Aerial crown-view tile of a tropical tree (Barro Colorado Island, Panama), acquired 20250217:
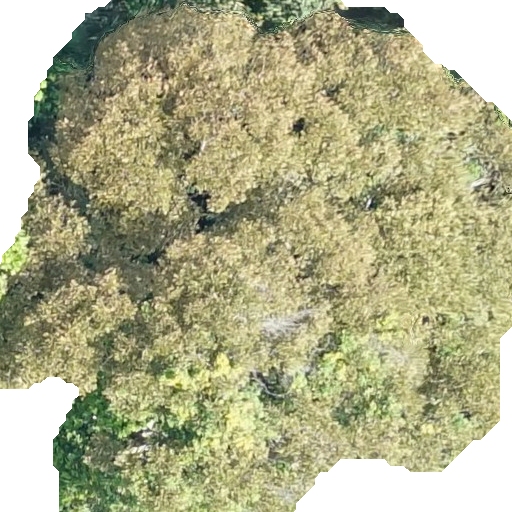
Species: Dipteryx oleifera
GBIF accepted scientific name: Dipteryx oleifera
Crown area: 350.191 m²